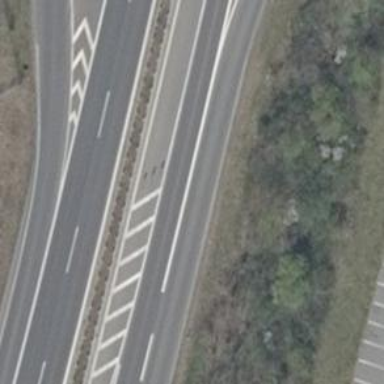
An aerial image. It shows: Motorway junction.